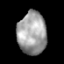
Tissue: prostate
Cell type: T cells
Senescence score: 0.2613
Nuclear area (px): 1204
Mean DAPI intensity: 160.126